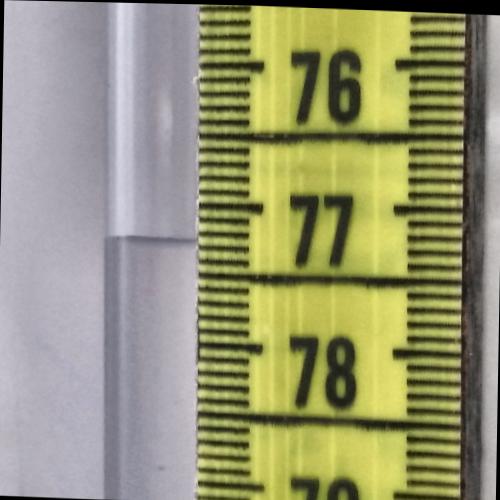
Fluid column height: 77.3 cm